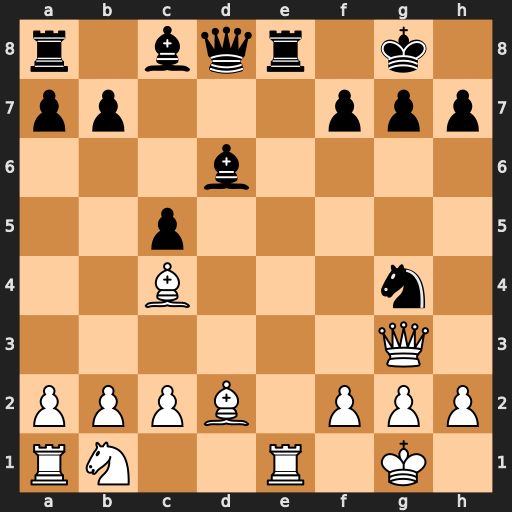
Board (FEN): r1bqr1k1/pp3ppp/3b4/2p5/2B3n1/6Q1/PPPB1PPP/RN2R1K1
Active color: w
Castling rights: -
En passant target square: -
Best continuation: Rxe8+ Qxe8 Qxd6